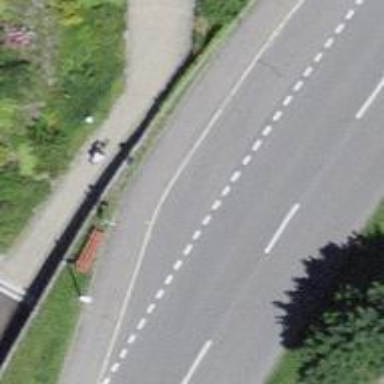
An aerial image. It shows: Bus stop with platform for public transport.